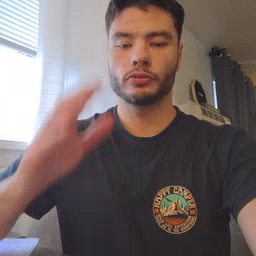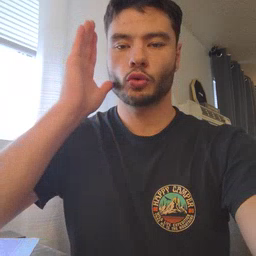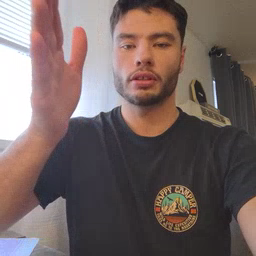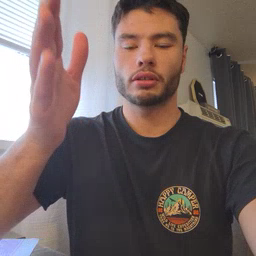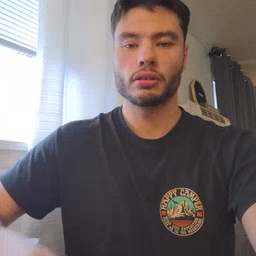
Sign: will